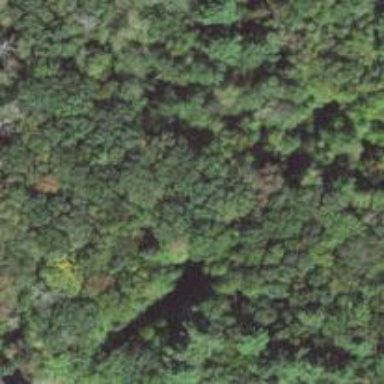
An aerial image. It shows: Mixed leaf woodland.